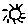
Label: sun